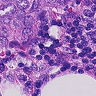
Metastatic tissue present: yes